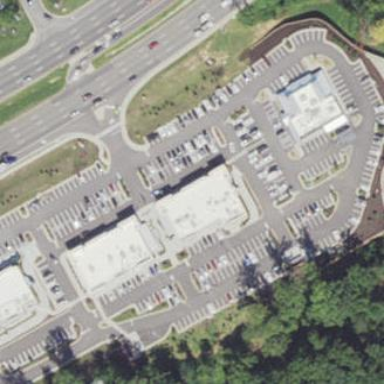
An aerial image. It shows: Retail area.